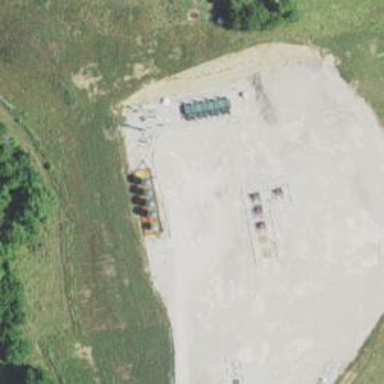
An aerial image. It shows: Storage tank with man-made structure.